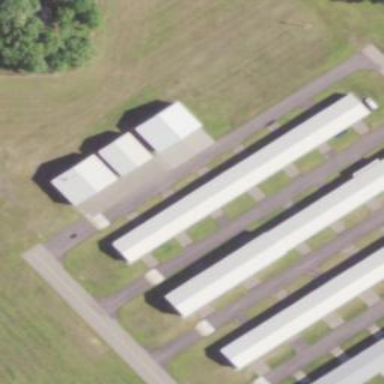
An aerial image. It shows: Hangar building located at airport.